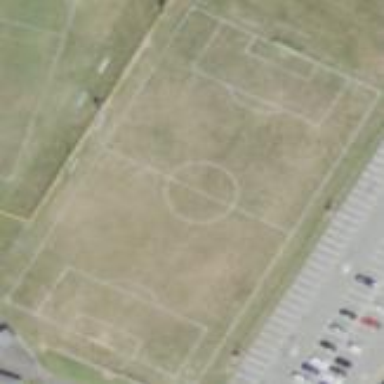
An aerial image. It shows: Soccer pitch for outdoor sports and leisure activities.